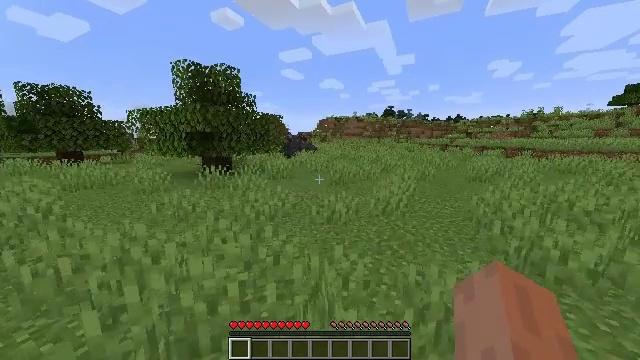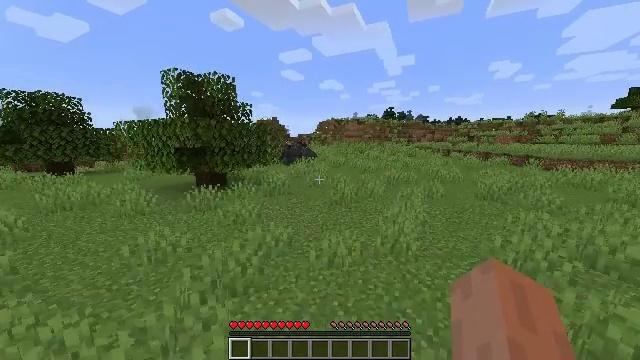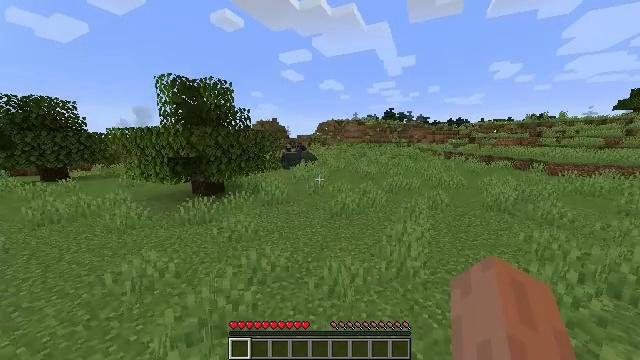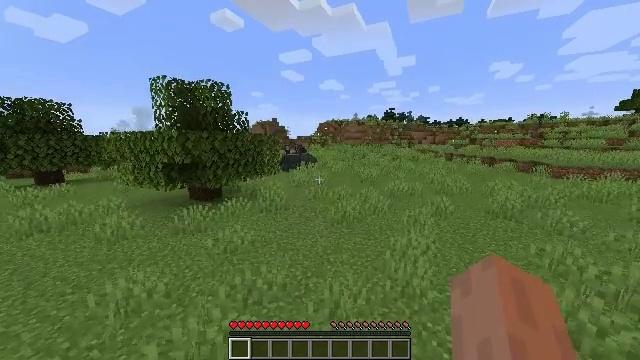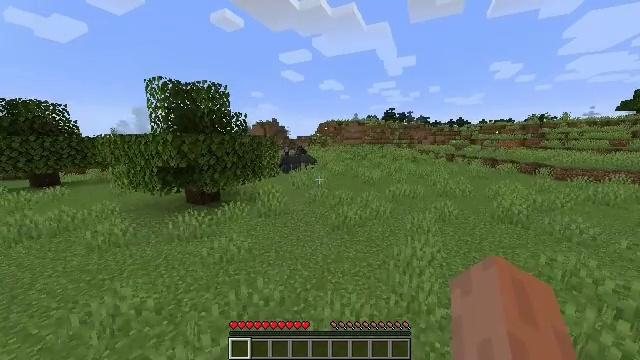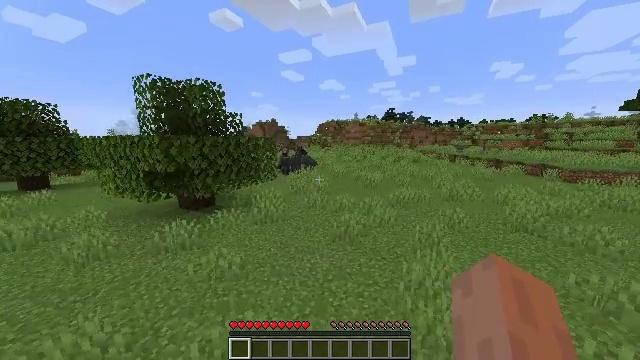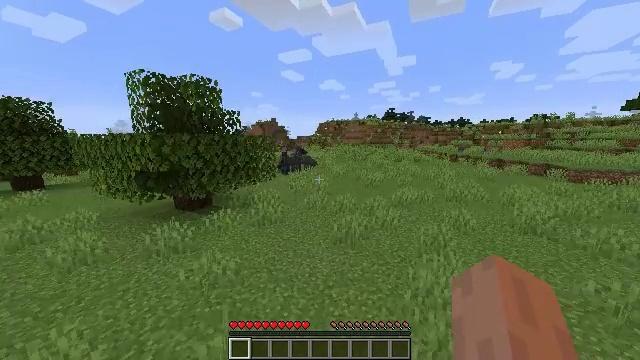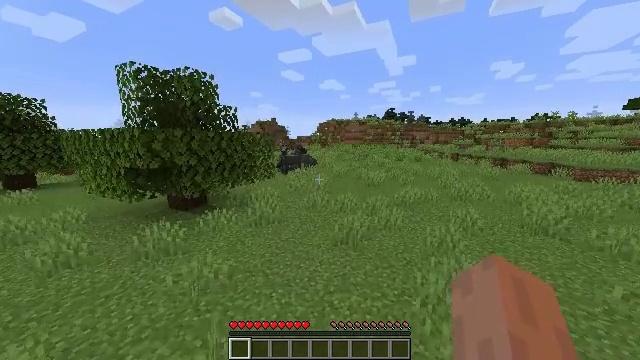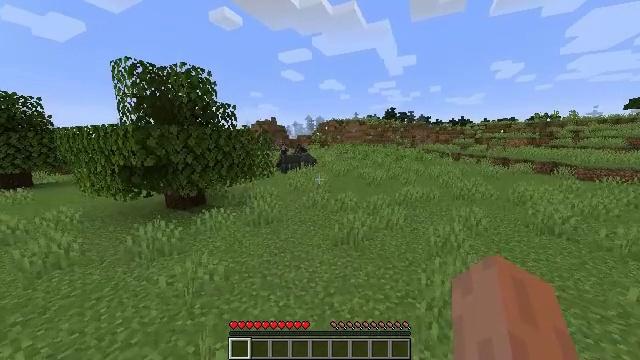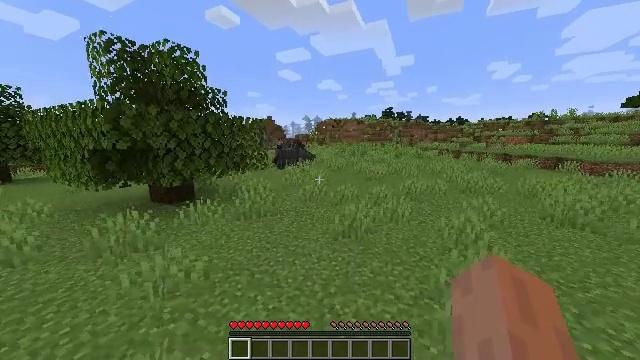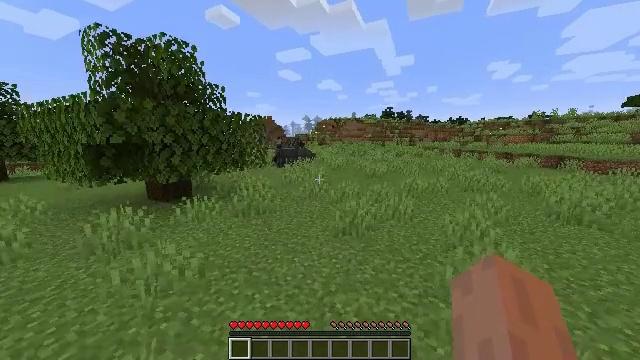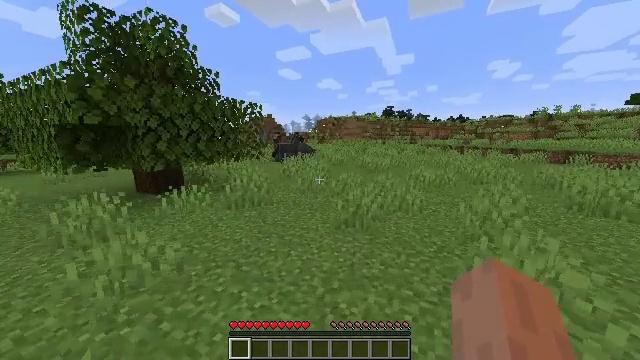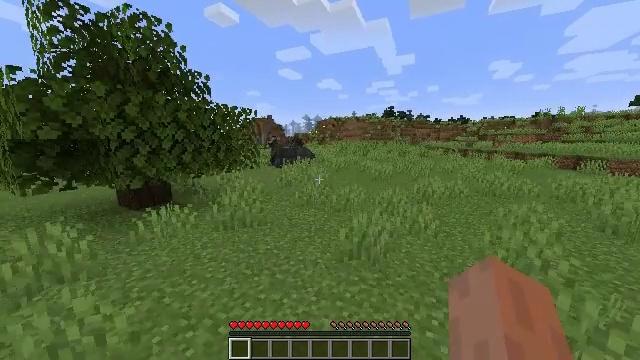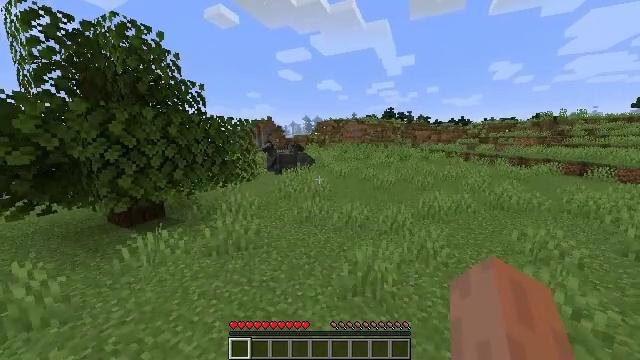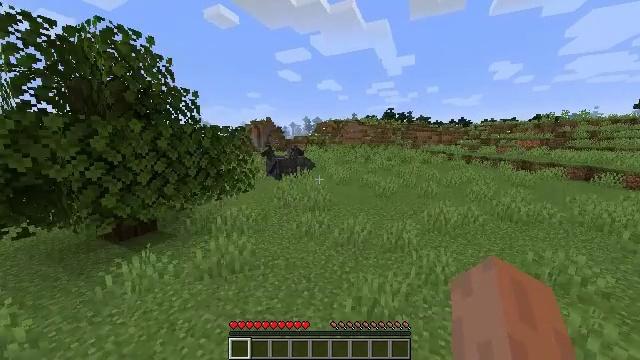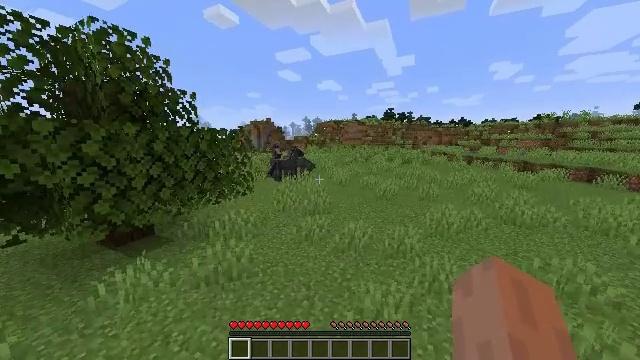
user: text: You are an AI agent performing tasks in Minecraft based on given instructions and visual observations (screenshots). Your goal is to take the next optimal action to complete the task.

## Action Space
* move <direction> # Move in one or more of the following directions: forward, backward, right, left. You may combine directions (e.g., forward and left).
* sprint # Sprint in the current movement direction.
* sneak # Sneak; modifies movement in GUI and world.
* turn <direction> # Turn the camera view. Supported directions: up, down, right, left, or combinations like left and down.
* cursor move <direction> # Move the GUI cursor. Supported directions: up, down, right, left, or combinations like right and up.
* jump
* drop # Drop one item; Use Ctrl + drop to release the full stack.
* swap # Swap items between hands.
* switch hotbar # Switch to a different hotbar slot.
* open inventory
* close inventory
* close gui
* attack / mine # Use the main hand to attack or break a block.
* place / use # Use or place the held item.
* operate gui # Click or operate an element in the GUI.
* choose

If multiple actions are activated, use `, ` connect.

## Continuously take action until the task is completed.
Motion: motion action
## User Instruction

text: Pick the peony from the grass.
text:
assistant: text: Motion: move forward, sprint, jump
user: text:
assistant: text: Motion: move forward, sprint, jump
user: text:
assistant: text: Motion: move forward, sprint, jump
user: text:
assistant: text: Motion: move forward, sprint, jump
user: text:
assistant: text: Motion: move forward, sprint, jump
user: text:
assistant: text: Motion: move forward, sprint, jump
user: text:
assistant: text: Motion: move forward, sprint, jump
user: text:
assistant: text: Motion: move forward, sprint, jump
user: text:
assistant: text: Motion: move forward, sprint, jump
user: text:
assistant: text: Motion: move forward, sprint, jump
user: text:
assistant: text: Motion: move forward, sprint, jump
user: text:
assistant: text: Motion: move forward, sprint, jump
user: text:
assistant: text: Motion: move forward, sprint, jump
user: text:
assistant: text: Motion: move forward, sprint, jump
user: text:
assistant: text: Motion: move forward, sprint, jump
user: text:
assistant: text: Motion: move forward, sprint, jump
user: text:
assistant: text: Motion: move forward, sprint, jump
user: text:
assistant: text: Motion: move forward, sprint, jump
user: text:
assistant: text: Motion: move forward, sprint, jump
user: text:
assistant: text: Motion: move forward, sprint, jump
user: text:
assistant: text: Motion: move forward, sprint, jump
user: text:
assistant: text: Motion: move forward, sprint, jump
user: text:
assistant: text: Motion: move forward, sprint, jump
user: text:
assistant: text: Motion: move forward, sprint, jump
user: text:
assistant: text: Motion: move forward and move right, sprint, jump
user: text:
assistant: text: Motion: move forward and move right, sprint, jump
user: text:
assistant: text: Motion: move forward and move right, sprint, jump
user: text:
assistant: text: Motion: move forward and move right, sprint, jump
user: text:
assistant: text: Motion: move forward and move right, sprint, jump
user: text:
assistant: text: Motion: move forward and move right, sprint, jump